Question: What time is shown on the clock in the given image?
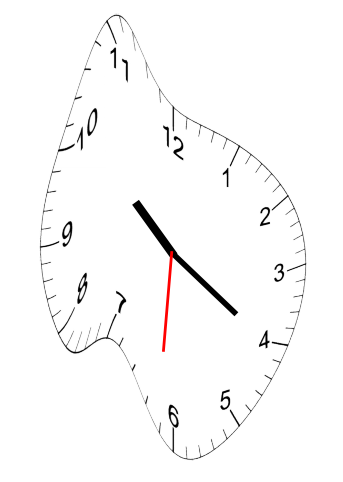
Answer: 10:20:31